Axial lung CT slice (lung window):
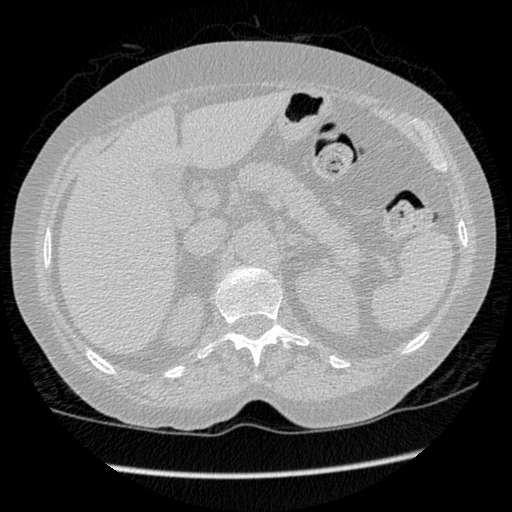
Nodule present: no